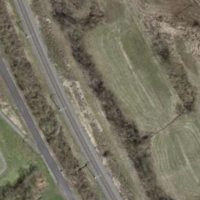
EUNIS habitat code: 24
Species observed at this site:
Tettigonia viridissima
Phaneroptera falcata